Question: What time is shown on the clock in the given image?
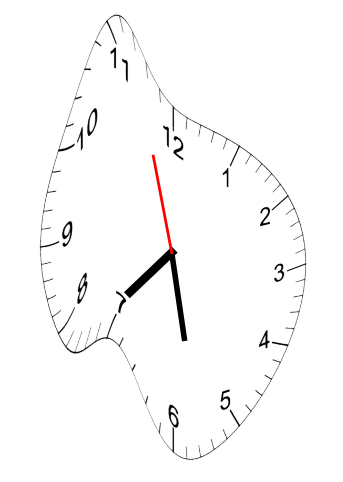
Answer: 07:27:57